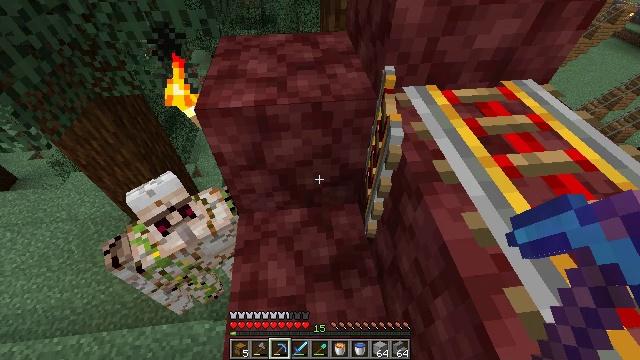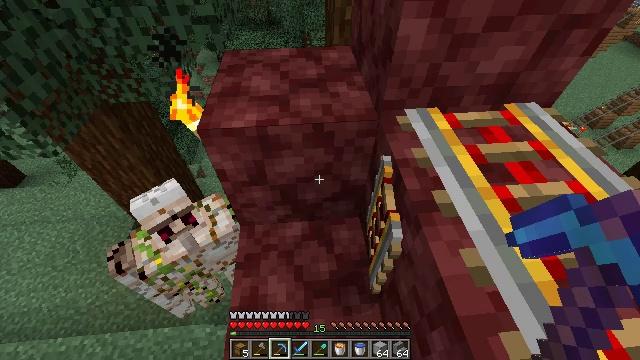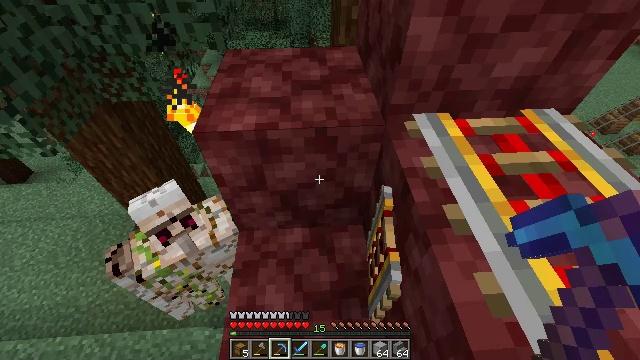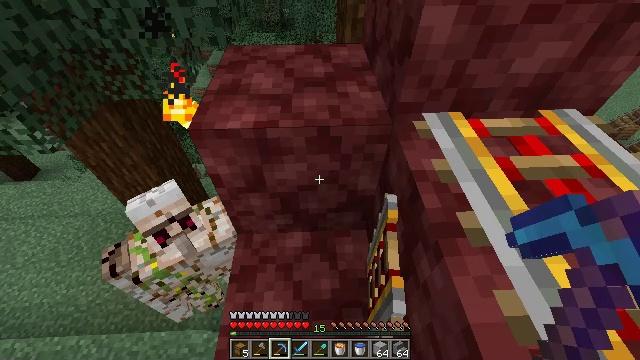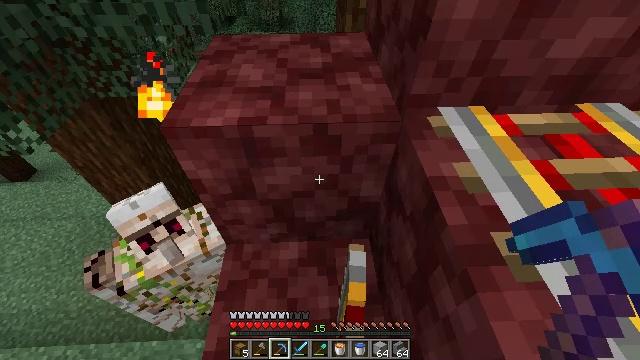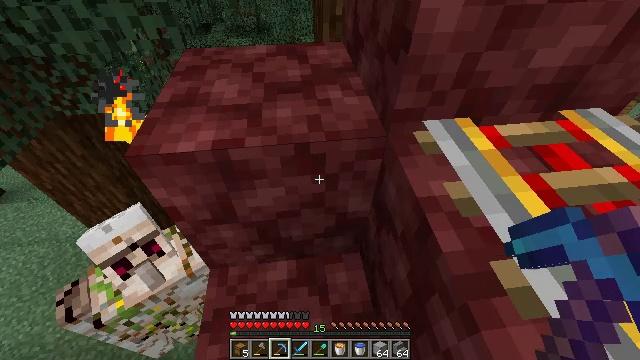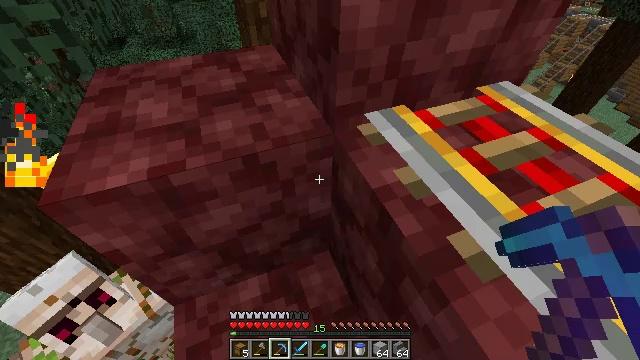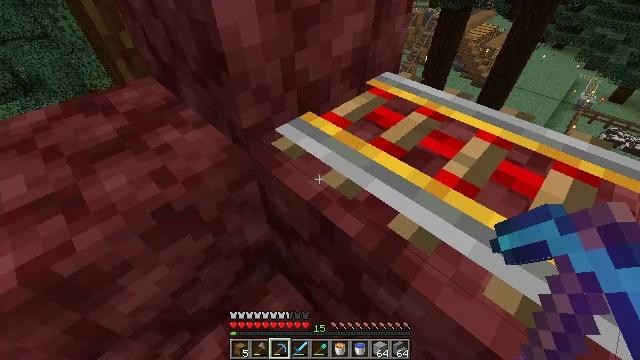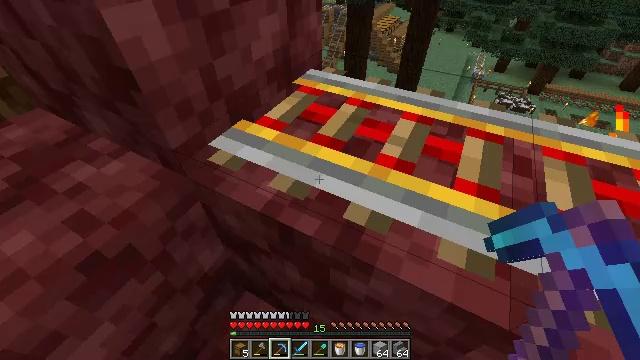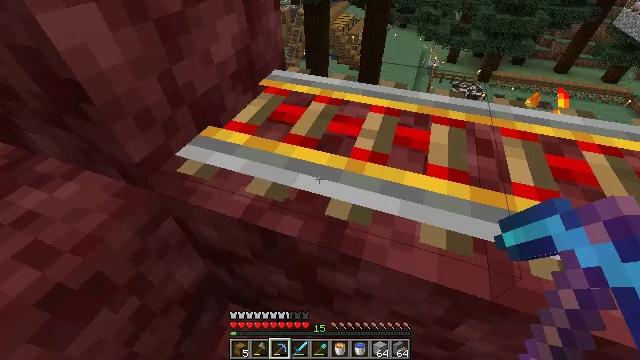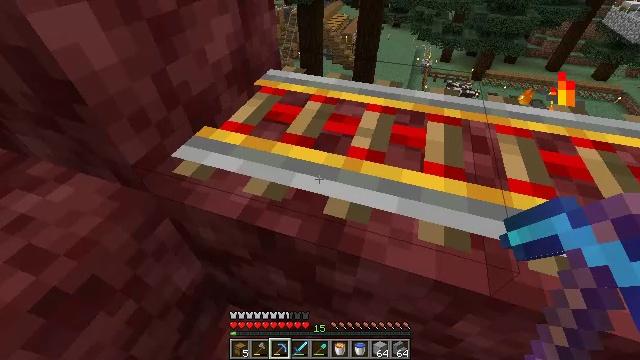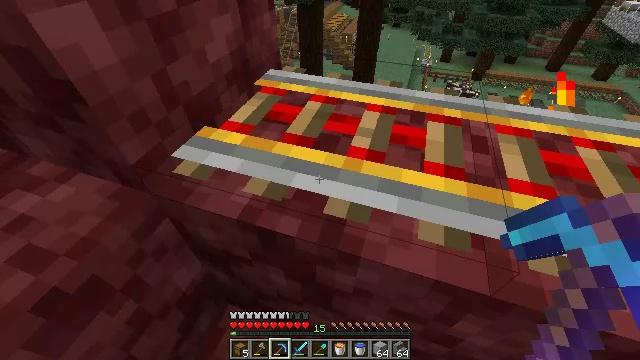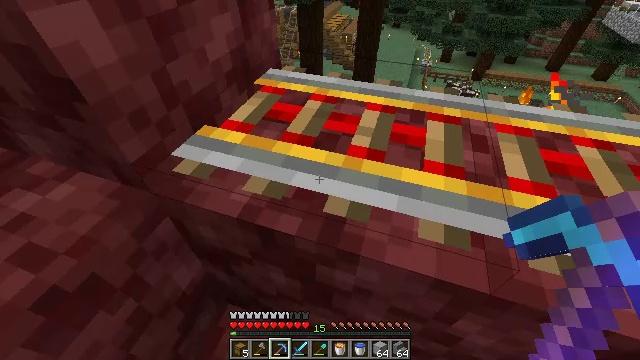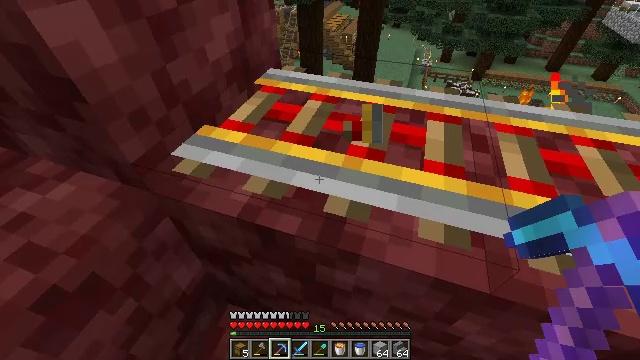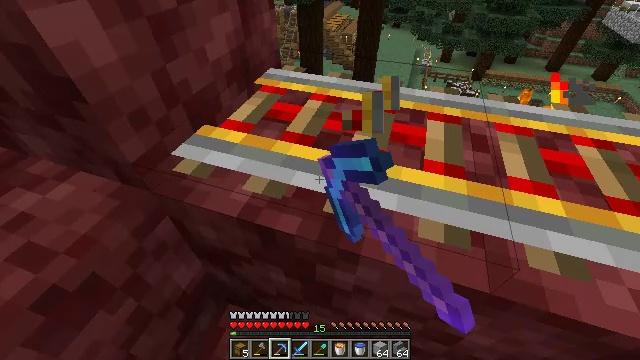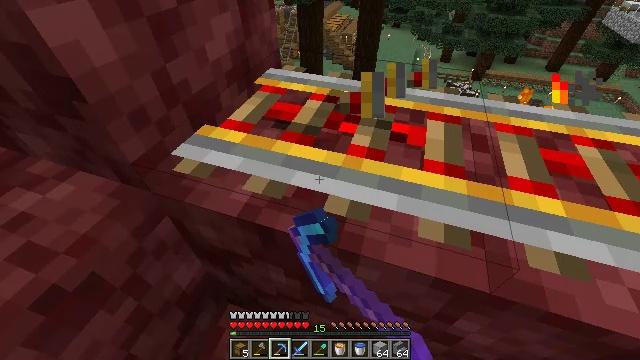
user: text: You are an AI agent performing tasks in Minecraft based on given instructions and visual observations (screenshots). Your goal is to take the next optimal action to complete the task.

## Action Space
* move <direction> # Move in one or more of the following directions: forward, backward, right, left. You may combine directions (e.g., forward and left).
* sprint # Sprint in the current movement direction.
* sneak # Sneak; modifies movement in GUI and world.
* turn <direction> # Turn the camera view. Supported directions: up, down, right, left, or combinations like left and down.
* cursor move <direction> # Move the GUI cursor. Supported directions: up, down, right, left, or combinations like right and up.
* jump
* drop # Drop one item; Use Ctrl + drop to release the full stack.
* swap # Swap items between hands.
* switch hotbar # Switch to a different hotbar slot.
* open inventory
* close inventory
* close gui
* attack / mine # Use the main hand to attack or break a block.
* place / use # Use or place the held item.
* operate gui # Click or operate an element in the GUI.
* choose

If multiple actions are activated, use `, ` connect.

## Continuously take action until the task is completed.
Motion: motion action
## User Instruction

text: Disassemble the powered rail from the track.
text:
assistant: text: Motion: move forward, turn left
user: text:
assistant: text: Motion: move forward, turn left
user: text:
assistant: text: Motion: move forward, turn left
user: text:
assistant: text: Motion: no_op
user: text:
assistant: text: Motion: turn right
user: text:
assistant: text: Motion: turn right
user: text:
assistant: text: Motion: turn right and up
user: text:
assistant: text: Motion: turn right
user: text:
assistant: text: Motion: turn right
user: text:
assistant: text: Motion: turn right
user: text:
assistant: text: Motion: no_op
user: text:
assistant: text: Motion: no_op
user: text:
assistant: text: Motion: attack / mine
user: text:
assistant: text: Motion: attack / mine
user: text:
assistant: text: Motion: attack / mine
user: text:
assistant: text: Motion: attack / mine
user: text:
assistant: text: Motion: attack / mine
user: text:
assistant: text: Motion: turn right, attack / mine
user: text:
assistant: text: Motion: turn right, attack / mine
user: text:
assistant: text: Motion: turn right and up, attack / mine
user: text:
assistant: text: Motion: turn right, attack / mine
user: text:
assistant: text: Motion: turn right, attack / mine
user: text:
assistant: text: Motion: turn right, attack / mine
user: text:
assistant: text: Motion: turn right and up, attack / mine
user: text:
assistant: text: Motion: turn right and up, attack / mine
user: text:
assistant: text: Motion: attack / mine
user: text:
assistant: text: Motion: attack / mine
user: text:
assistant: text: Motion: attack / mine
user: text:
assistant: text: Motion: attack / mine
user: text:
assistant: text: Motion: attack / mine